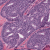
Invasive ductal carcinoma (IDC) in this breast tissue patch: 0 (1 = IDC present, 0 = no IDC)